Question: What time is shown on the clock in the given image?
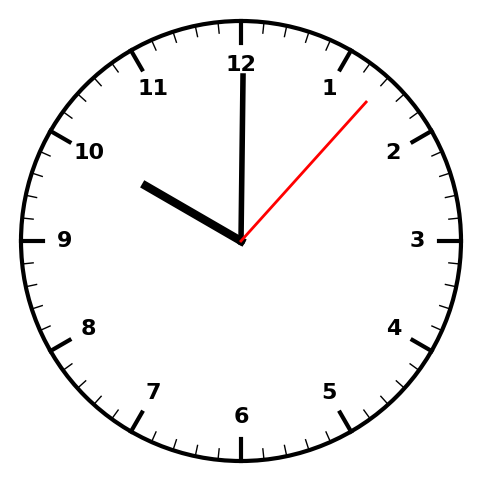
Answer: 10:00:07